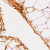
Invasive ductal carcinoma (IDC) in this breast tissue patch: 0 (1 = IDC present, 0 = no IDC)